Question: I'm trying to come up with simple way of creating a grid like container that has 2 columns, one column split up into 2 rows and the other column full height. Here's an image illustrating what I'm after.

It looks a bit complicated but I was thinking about using a responsive grid system to get this to look the way I want. I've tried various grid layouts and none seem to be able to mimic what I'm after, mainly the right column being full height and the left column being split into two.
Does anyone know of a way to do this? I tried bootstrap but it's not really responsive enough for this I feel. Please correct me if I'm wrong. Any guidance would be very much appreciated.
Thanks!
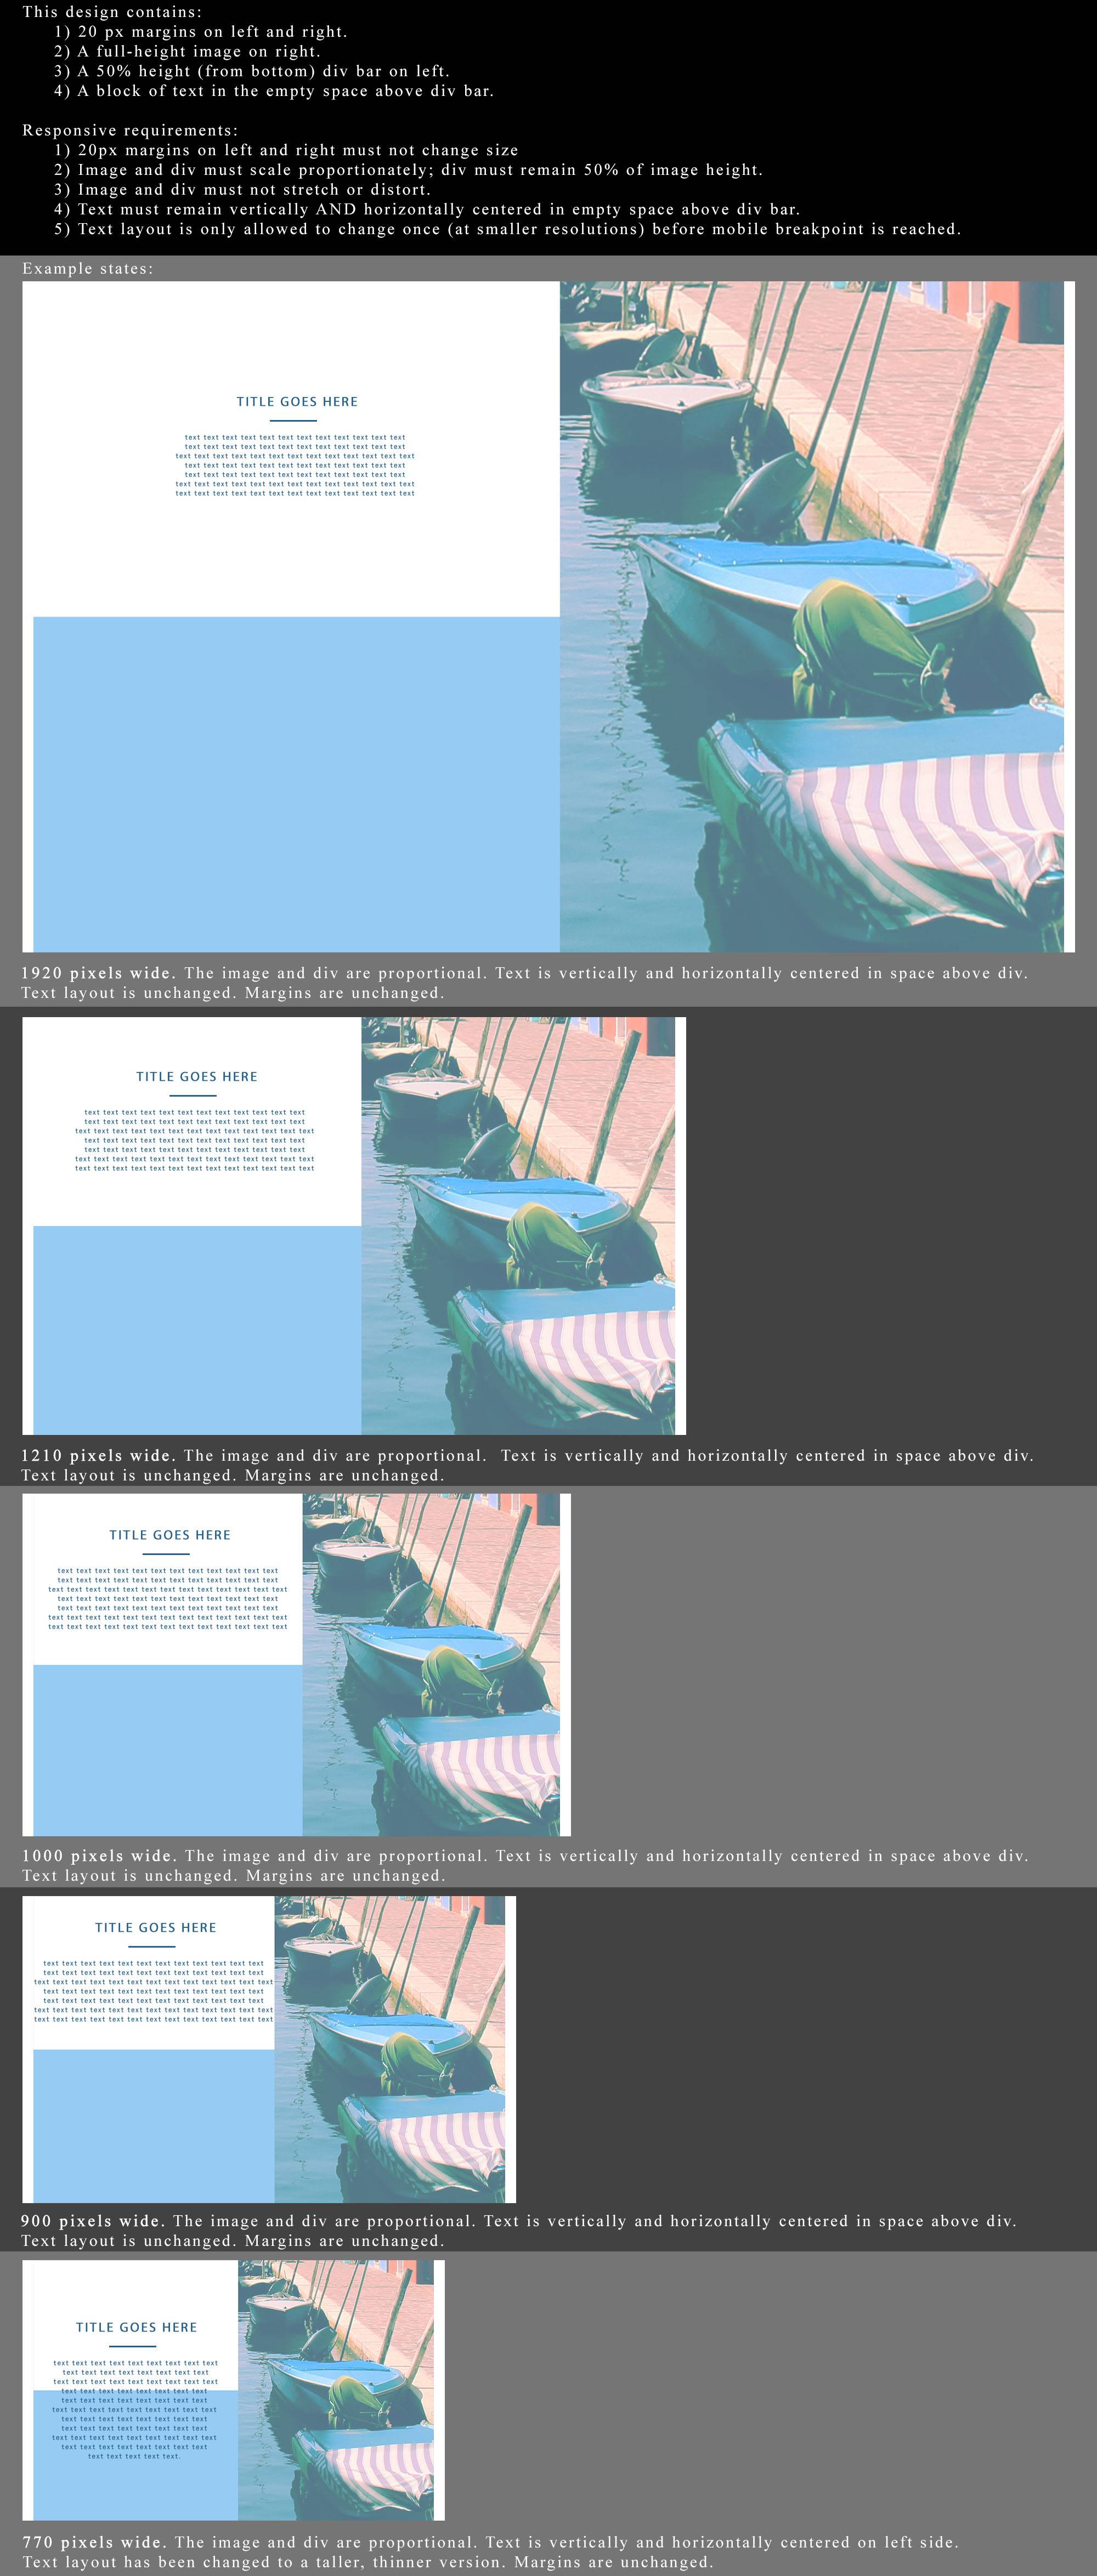
Answer: Using Bootstrap, here's an example structure. Just about any responsive grid will be similar. If you want to write your own grid, use your browser's document inspector to check out what Bootstrap does for the row and column elements.
'''
<div class="container-fluid">
<div class="row">
<div class="col-xs-6">
<div class="row">
<div class="col-xs-12 pink"></div>
<div class="col-xs-12 green"></div>
</div>
</div>
<div class="col-xs-6 blue"></div>
</div>
</div>
'''
<URL>
---
If you want something that fills the screen vertically (but may need internal scrollbars to contain your content), this would do:
'''
div {
position: absolute;
width: 50%;
height: 50%;
}
#one {
top: 0;
left: 0;
}
#two {
top: 50%;
left: 0;
}
#three {
top: 0;
left: 50%;
height: 100%;
}
'''
<URL>
'''
<div id="one"></div>
<div id="two"></div>
<div id="three"></div>
'''